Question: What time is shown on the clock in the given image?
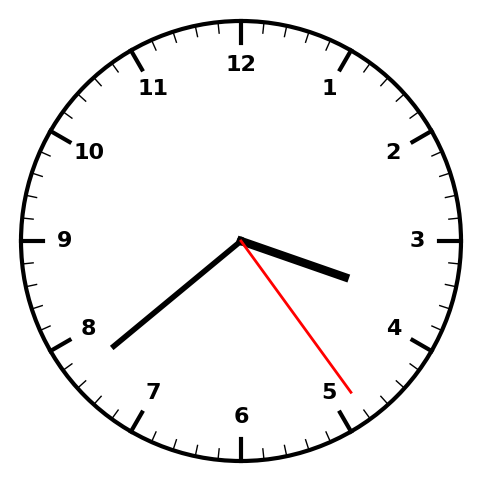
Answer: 03:38:24